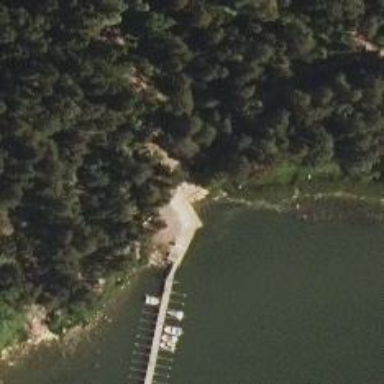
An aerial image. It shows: Slipway on leisure land.